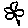
Label: flower